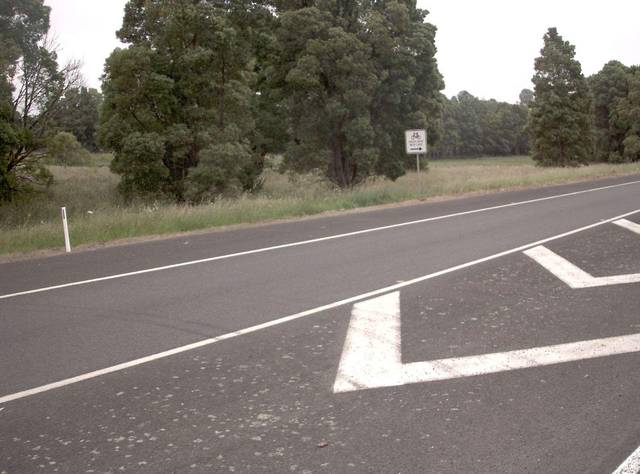
Region: Australia
Coordinates: -38.172, 145.936